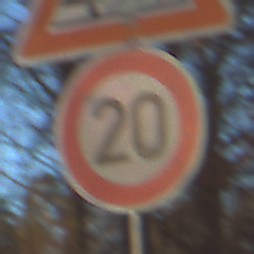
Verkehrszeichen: Geschwindigkeit20
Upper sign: SplittSchotter
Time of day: SunriseSunset
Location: Outdoor (Nature)
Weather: Clear
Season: Autumn
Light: Natural